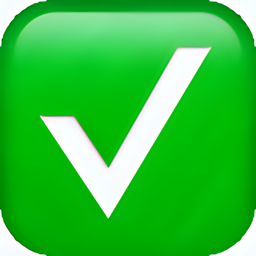
Name: white heavy check mark
Emoji: ✅
Group: Symbols
Sub-group: other-symbol